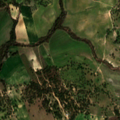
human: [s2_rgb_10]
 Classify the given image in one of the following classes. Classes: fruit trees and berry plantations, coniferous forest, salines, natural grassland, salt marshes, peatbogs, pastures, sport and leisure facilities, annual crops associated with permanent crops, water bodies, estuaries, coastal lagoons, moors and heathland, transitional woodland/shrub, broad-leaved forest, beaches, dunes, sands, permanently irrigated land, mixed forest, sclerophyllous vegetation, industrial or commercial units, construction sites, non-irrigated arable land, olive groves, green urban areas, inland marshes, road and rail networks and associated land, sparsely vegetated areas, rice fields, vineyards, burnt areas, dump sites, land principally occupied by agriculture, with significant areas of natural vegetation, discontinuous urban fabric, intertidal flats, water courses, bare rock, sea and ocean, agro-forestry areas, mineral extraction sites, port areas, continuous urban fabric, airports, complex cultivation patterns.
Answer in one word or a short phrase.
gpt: non-irrigated arable land, permanently irrigated land, agro-forestry areas, transitional woodland/shrub